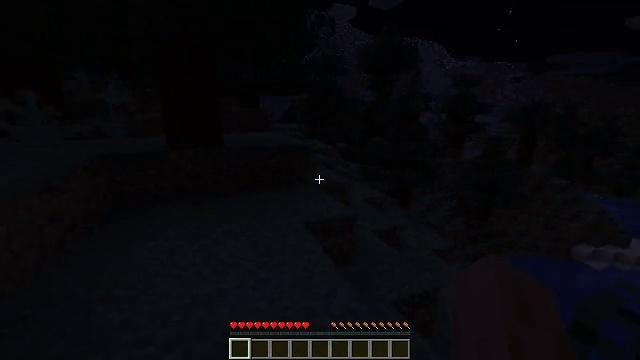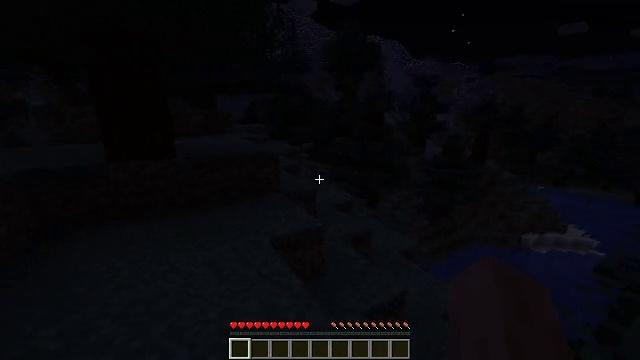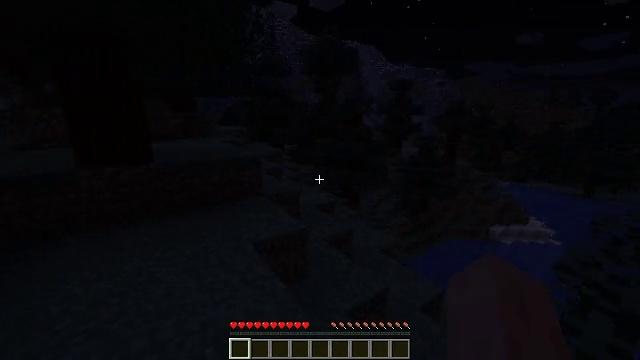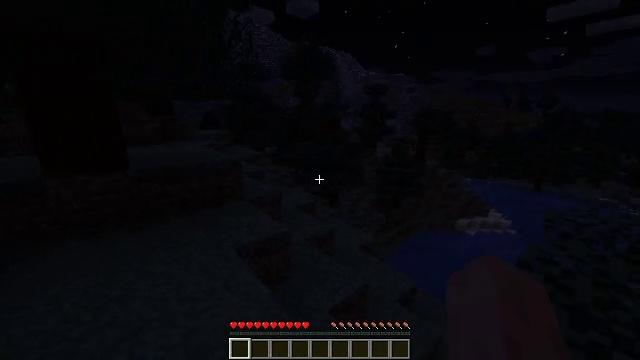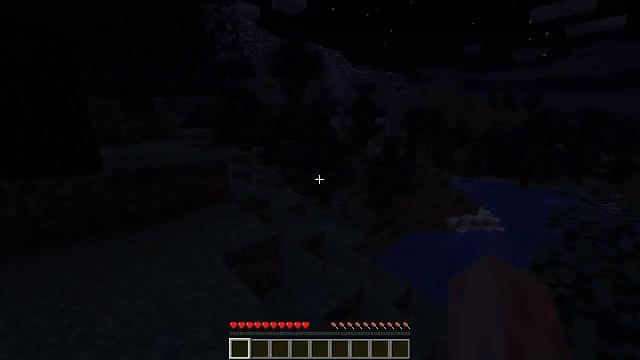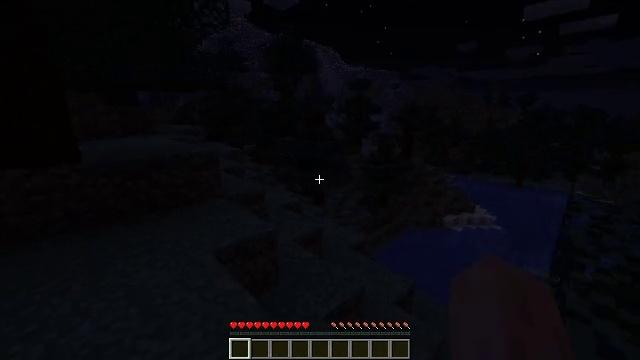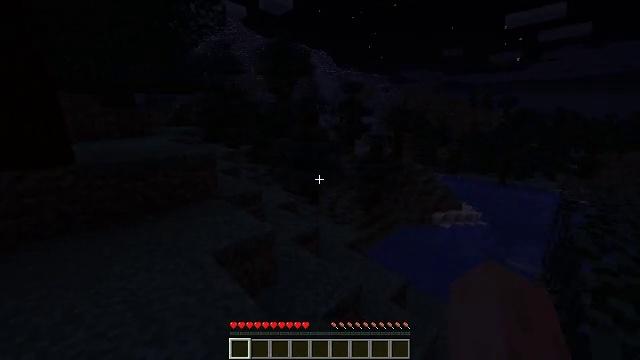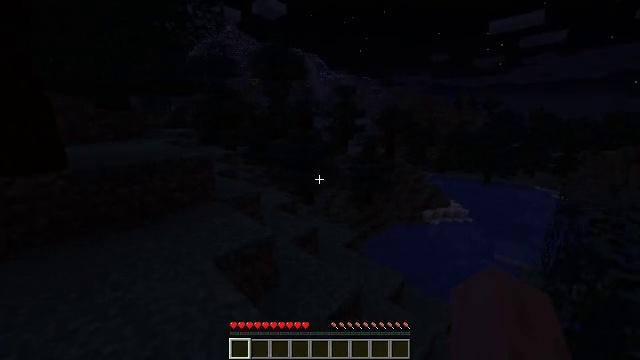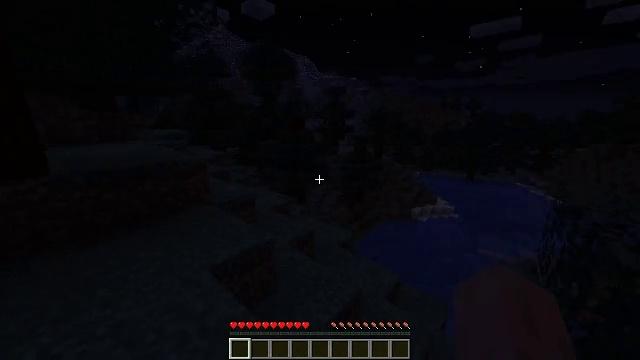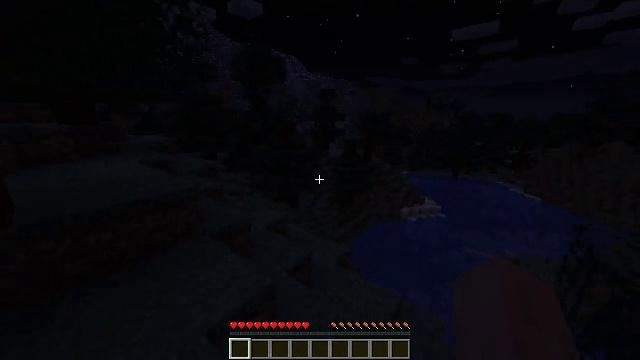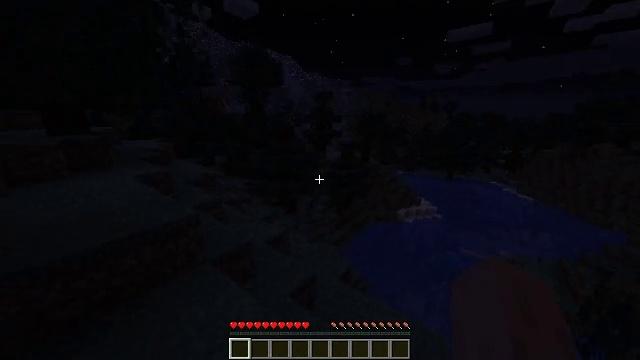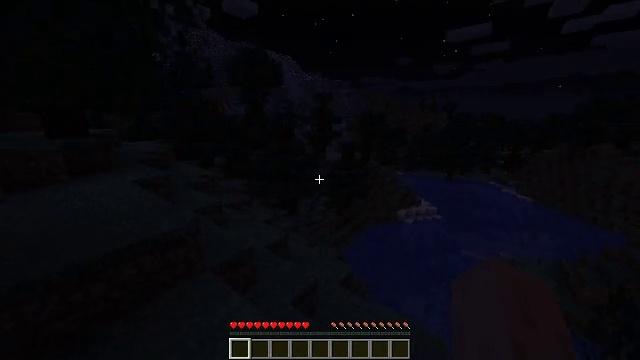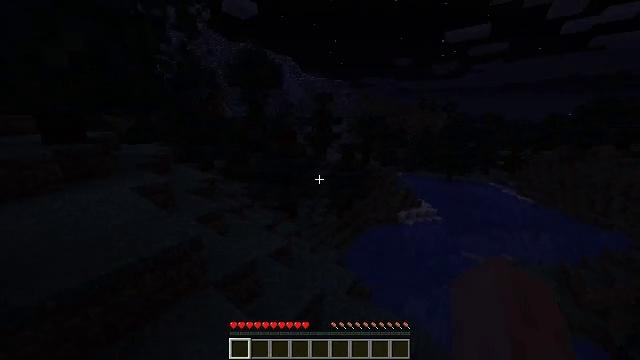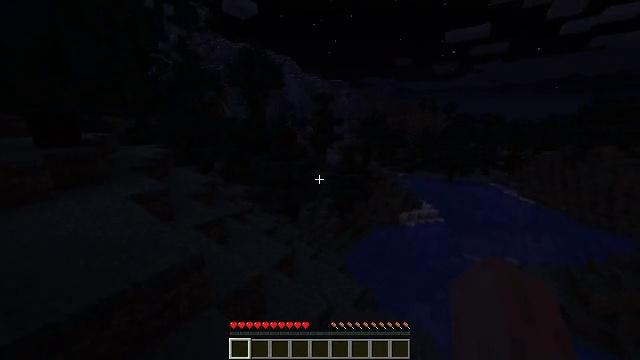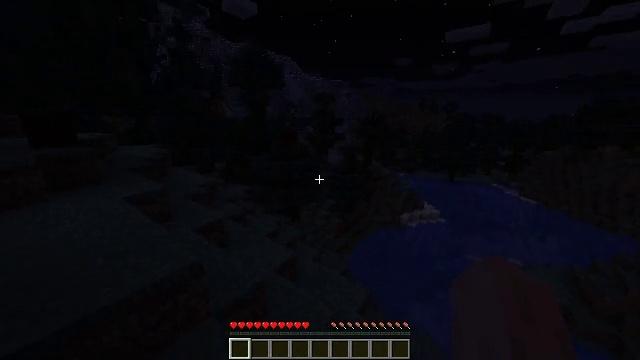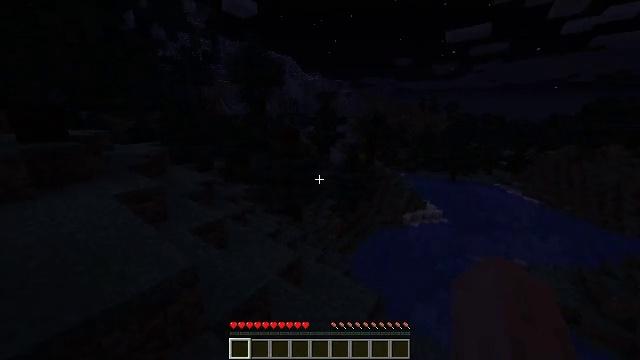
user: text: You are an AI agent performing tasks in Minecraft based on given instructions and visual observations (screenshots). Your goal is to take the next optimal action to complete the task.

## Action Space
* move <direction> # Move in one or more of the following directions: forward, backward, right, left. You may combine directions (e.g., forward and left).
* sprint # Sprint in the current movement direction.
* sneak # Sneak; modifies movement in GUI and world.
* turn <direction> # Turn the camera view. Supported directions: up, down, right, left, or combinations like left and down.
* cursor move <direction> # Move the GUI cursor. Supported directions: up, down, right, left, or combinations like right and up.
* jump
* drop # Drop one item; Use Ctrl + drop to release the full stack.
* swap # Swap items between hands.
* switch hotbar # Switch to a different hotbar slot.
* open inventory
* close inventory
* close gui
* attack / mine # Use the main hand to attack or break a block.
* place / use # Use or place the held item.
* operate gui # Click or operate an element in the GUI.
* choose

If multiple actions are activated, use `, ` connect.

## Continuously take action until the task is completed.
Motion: motion action
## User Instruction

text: Collect red mushroom blocks for building.
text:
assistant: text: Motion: move forward and move left, sprint, turn right, jump
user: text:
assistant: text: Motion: move forward and move left, sprint, turn right, jump
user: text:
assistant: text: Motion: move forward and move left, sprint, turn right, jump
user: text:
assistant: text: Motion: move forward and move left, sprint, turn right, jump
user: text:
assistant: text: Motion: move forward and move left, sprint, turn right, jump
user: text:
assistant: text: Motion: move forward and move left, sprint, turn right, jump
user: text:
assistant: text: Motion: move forward and move left, sprint, turn right, jump
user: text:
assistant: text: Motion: move forward and move left, sprint, turn right, jump
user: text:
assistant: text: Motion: move forward and move left, sprint, turn right, jump
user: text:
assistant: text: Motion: move forward and move left, sprint, turn right, jump
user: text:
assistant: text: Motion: move forward and move left, sprint, jump
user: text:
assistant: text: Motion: move forward, sprint, jump
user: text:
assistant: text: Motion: move forward, sprint, jump
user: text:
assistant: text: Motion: move forward, sprint, jump
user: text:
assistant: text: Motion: move forward, sprint, jump
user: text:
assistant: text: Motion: move forward, sprint, jump
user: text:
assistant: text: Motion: move forward, sprint, jump
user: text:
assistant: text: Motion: move forward, sprint, turn left, jump
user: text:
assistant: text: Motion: move forward, sprint, turn left, jump
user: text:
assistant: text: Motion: move forward and move left, sprint, turn left, jump
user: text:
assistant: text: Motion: move forward and move left, sprint, turn left, jump
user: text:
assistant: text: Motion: move forward and move left, sprint, jump
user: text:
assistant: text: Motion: move forward and move left, sprint, jump
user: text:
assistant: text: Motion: move forward, sprint, jump
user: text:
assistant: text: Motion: move forward, sprint, jump
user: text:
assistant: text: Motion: move forward, sprint, jump
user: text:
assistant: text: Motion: move forward, sprint, turn right and up, jump
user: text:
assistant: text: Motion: move forward, sprint, turn right and up, jump
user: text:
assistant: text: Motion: move forward, sprint, turn right and up, jump
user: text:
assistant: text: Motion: move forward and move left, sprint, turn right, jump